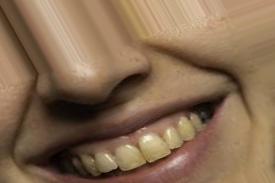
Condition: Tooth Discoloration